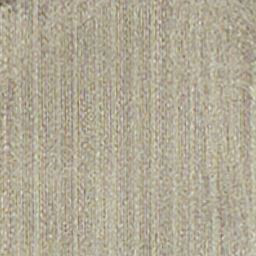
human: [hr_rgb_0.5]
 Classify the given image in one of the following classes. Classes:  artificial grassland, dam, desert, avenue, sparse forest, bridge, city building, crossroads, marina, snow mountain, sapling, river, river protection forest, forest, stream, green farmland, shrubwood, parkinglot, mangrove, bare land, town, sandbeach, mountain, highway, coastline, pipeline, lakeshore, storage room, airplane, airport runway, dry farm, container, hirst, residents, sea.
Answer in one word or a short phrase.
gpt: dry farm